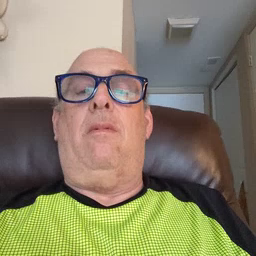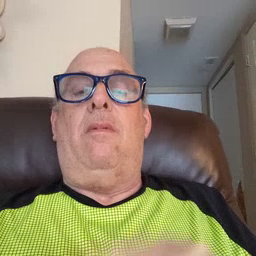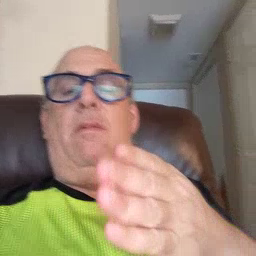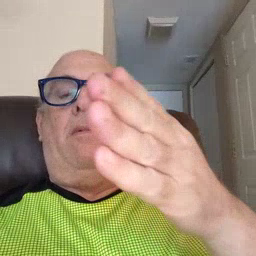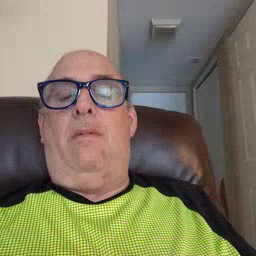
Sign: boat